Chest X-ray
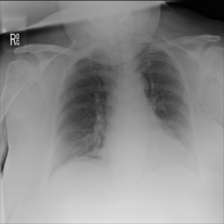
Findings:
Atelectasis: negative
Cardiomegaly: negative
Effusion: negative
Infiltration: negative
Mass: negative
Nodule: negative
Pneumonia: negative
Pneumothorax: negative
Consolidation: negative
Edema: negative
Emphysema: negative
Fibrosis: negative
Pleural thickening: negative
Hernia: negative